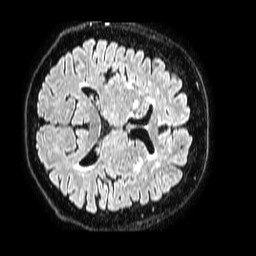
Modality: FLAIR
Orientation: axial
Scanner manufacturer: philips
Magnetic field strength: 1.5 T
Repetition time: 4.8 s
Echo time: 0.3 s